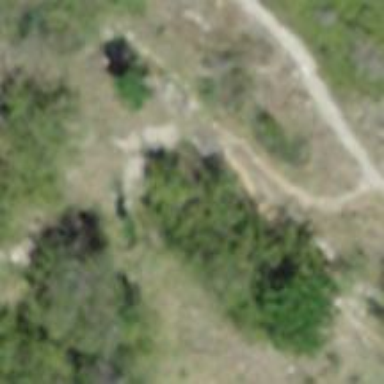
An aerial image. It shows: Unpaved path.